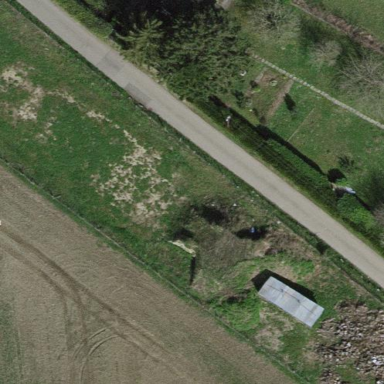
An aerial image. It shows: Farmyard area.